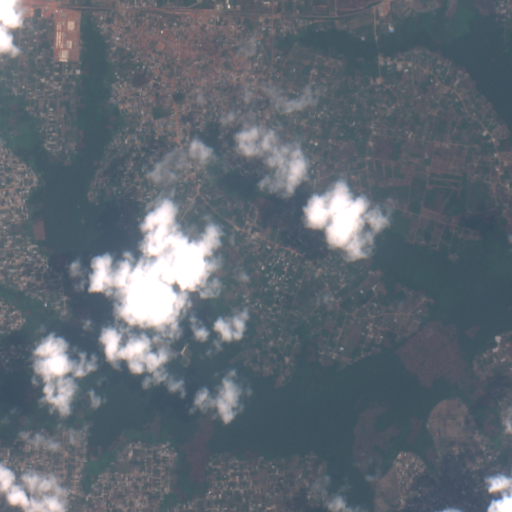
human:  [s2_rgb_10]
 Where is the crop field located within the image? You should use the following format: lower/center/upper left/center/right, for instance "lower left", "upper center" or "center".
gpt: There is no crop field in the image.